Field crop: tomato
Growth stage: 1
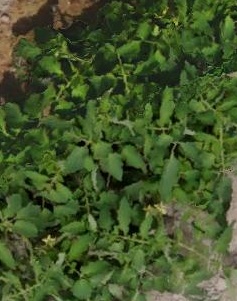
Species: tomato